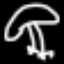
Label: mushroom